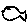
Label: fish